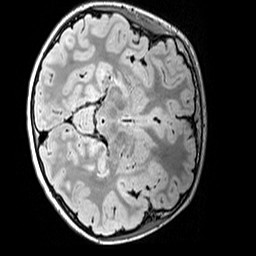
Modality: FLAIR
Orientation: axial
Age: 11
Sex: male
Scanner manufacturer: siemens
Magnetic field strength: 3 T
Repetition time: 5 s
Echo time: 0.388 s